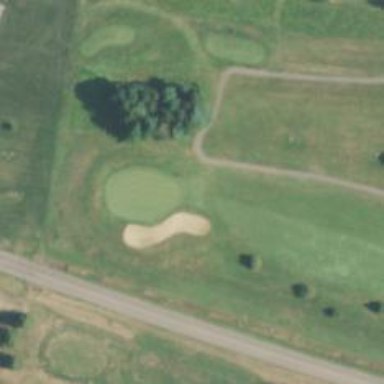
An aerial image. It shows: Path for both roads and golfers.